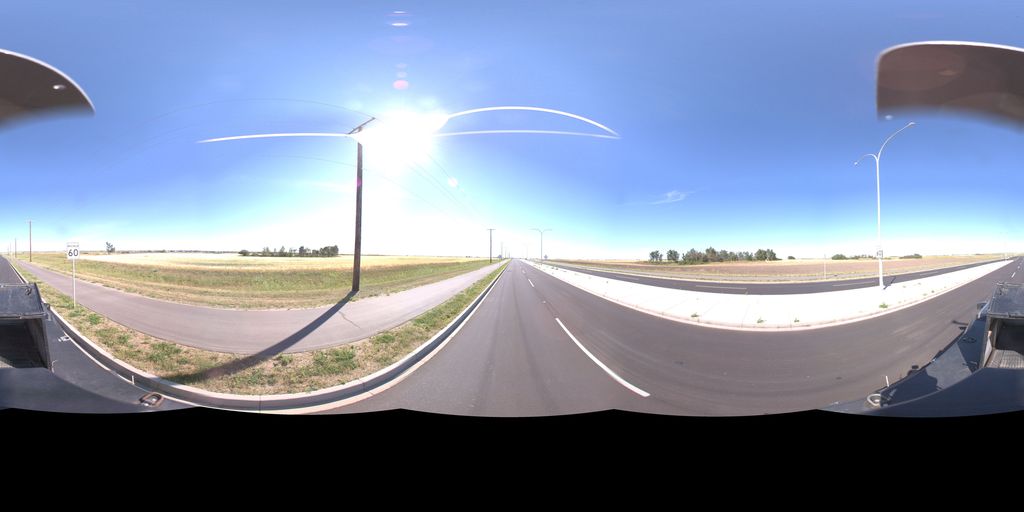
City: saskatoon